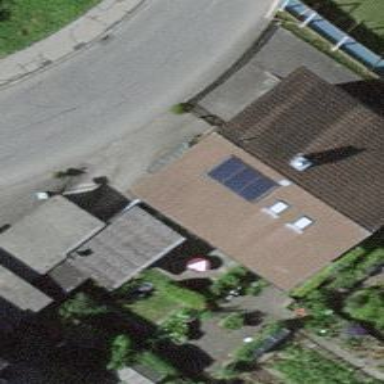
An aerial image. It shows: Solar power generator with photovoltaic panels.